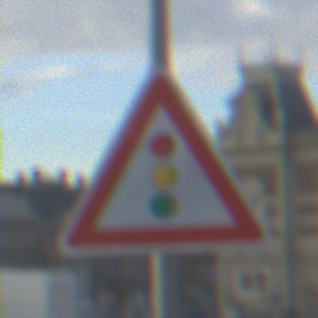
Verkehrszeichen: Lichtzeichenanlage
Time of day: MorningAfternoon
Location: Outdoor (Suburban)
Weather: PartlyCloudy
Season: NotSpecified
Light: Natural